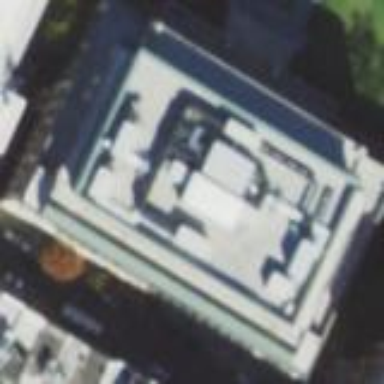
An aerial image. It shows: Building that serves as library.